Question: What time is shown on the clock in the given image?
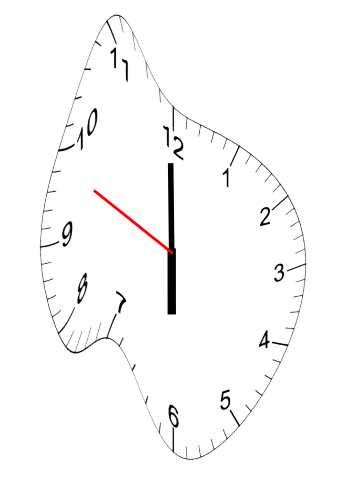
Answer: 05:59:49